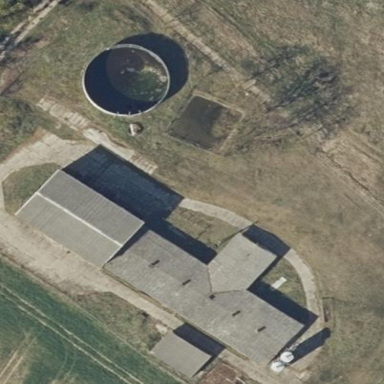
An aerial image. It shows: Farm building.